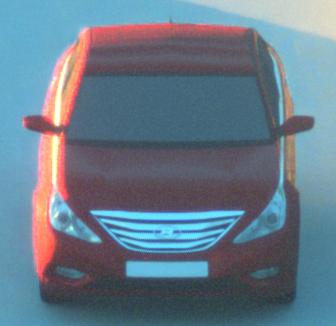
Make: Hyundai
Model: Sonata
Detailed model: Gen. 6 YF
Model produced from: 2009
Model produced until: 2016
Doors: 4
Color: red
Road condition: dry road
Daytime: sunrise or sunset
Contrast: medium contrast